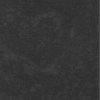
Label: dusty